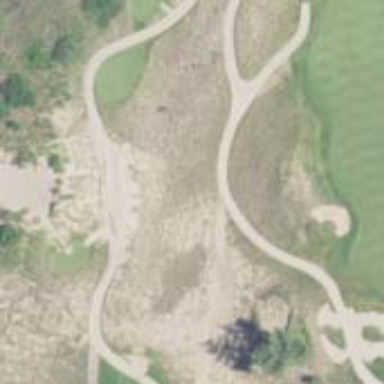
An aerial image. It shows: Golf bunker filled with natural sand.